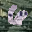
Label: 6